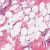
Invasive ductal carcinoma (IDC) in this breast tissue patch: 0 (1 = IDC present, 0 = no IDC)